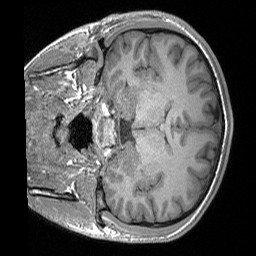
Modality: T1w
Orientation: coronal
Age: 18
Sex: male
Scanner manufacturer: siemens
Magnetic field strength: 3 T
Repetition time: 1.56 s
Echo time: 0.00207 s